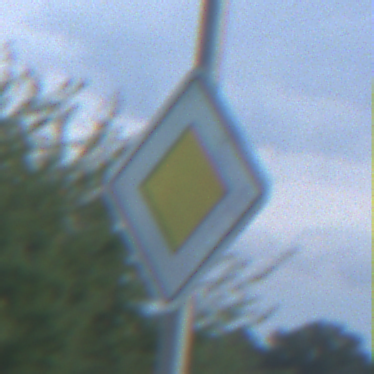
Verkehrszeichen: Vorfahrtsstrasse
Umgebung: Outdoor, Nature
Tageszeit: MorningAfternoon
Wetter: PartlyCloudy
Licht: Natural
Jahreszeit: NotSpecified
Kontrast: MediumContrast